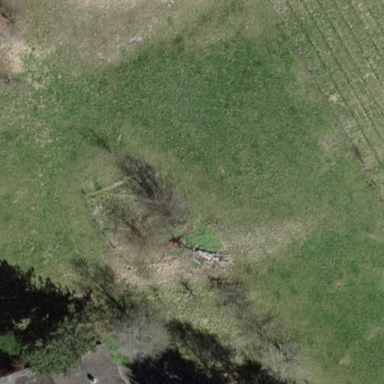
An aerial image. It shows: Area covered with grass.